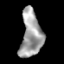
Tissue: lung
Cell type: Endothelial cells
Senescence score: 0.1762
Nuclear area (px): 955
Mean DAPI intensity: 162.996